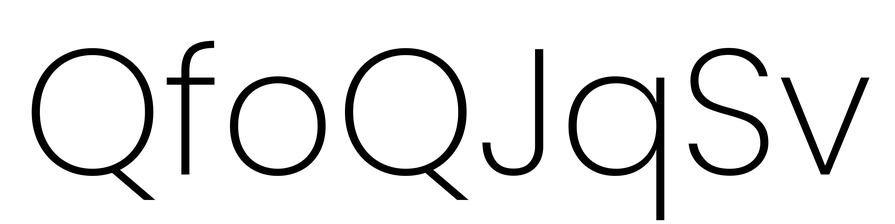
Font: Poppins-ExtraLight